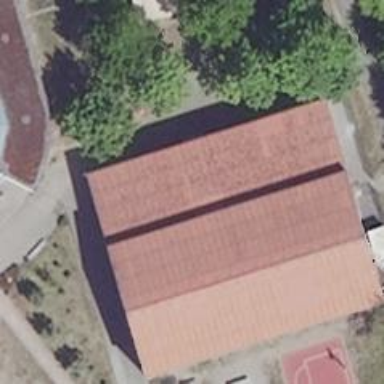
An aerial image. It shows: Sports hall building.